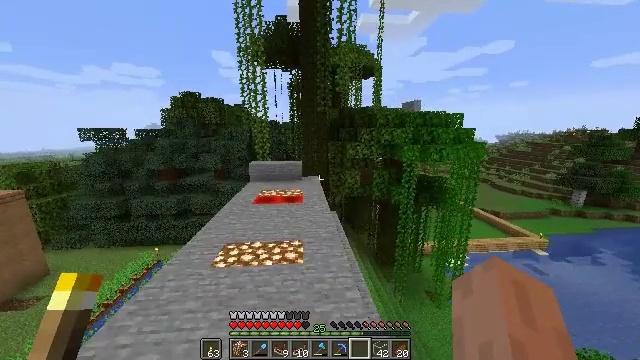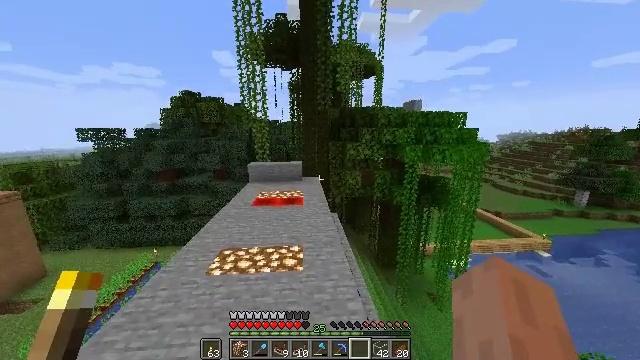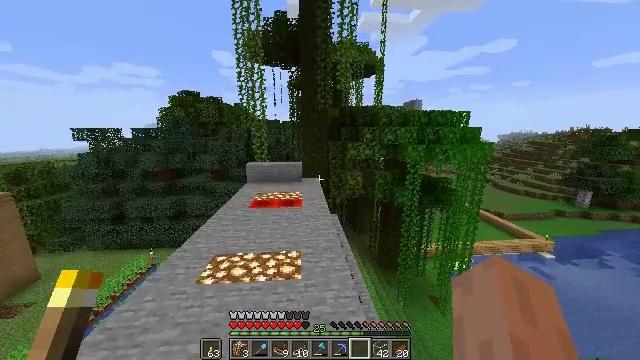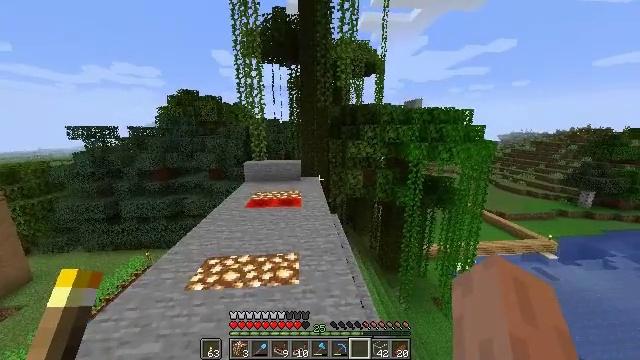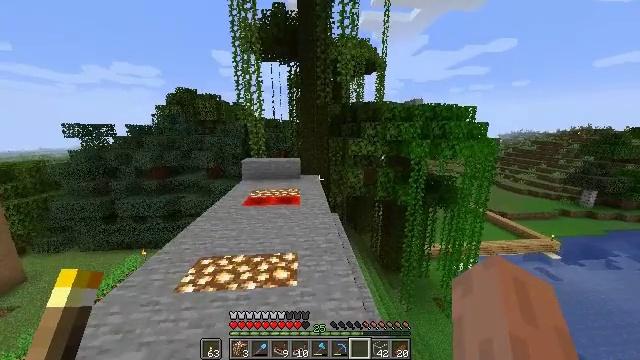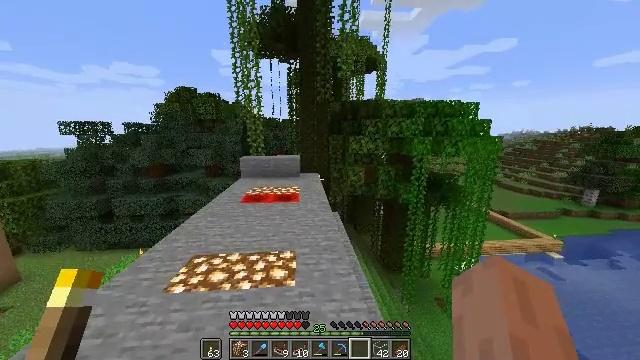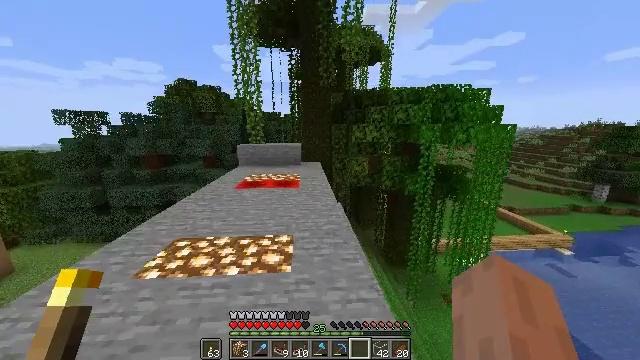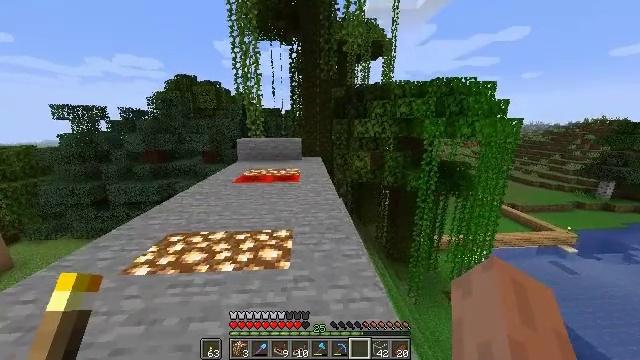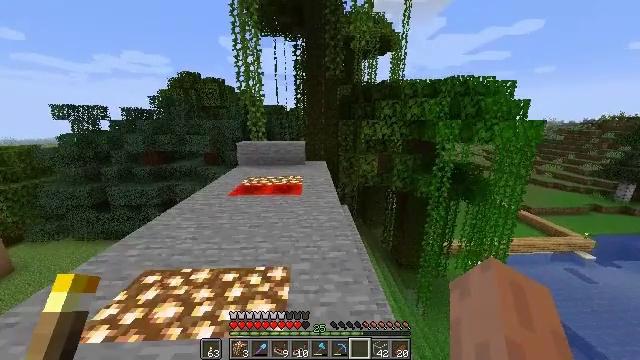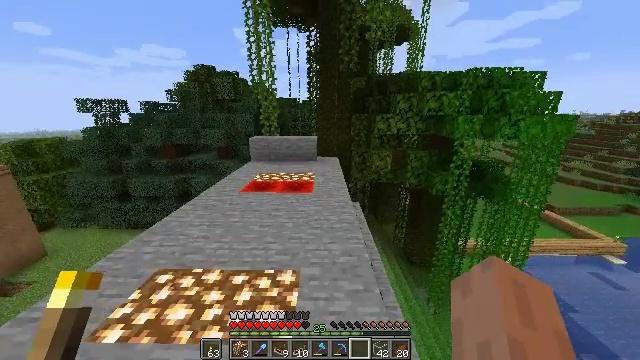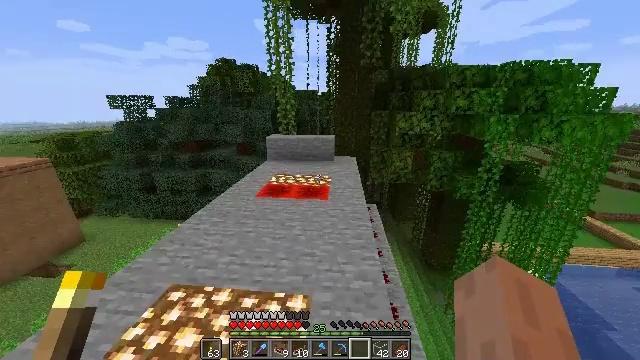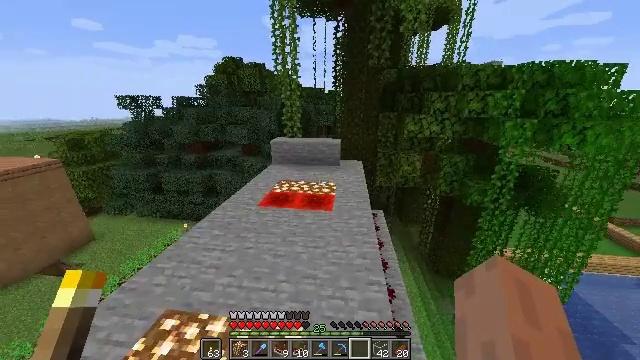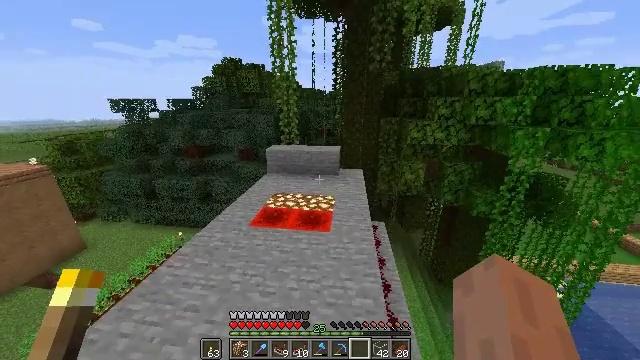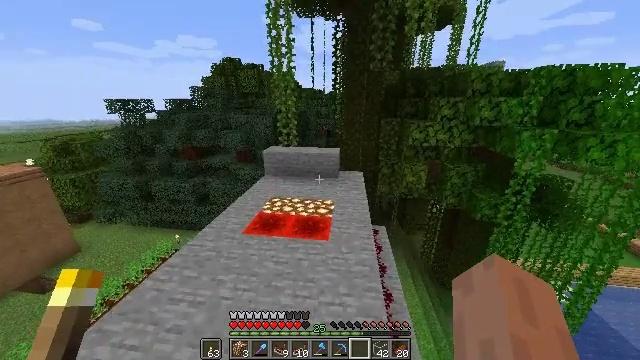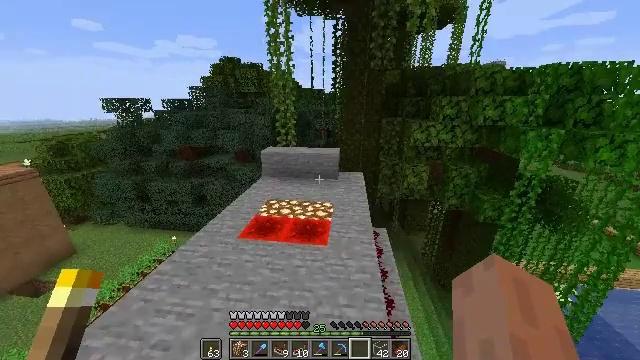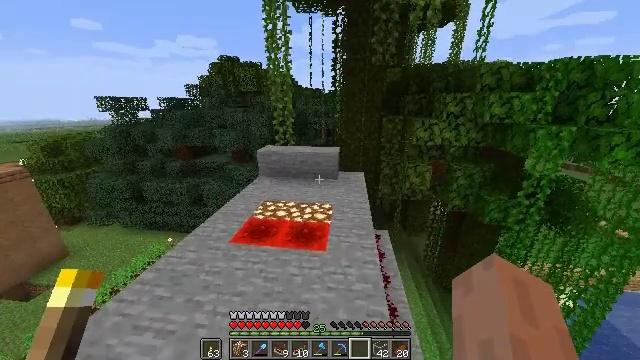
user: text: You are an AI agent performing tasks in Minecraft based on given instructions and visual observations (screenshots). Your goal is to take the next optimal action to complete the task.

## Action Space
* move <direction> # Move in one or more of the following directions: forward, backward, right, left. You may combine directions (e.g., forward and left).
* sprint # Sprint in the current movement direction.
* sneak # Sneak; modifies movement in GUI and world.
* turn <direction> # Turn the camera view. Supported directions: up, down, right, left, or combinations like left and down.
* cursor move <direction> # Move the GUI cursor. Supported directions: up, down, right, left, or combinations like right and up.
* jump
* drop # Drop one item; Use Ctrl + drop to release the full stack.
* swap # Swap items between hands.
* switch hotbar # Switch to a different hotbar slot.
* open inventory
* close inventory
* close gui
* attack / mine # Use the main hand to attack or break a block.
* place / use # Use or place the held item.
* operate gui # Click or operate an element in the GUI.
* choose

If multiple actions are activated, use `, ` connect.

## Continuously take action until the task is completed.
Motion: motion action
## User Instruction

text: Turn cobblestone into stone in the furnace.
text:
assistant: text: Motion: move forward, jump
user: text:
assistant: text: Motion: move forward, jump
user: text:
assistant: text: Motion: move forward, jump
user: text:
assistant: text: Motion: move forward, jump
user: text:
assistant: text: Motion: move forward, jump
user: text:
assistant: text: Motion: move forward, sprint, jump
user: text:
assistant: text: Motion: move forward, sprint, jump
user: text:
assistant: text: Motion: move forward, sprint, turn left, jump
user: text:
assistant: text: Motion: move forward, sprint, turn left and down, jump
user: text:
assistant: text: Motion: move forward, sprint, turn left and down, jump
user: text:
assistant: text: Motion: move forward, turn left, jump
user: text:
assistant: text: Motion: move forward, jump
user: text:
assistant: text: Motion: move forward, jump
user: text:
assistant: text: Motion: move forward, jump
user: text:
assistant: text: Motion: move forward, jump
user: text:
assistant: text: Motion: move forward, jump
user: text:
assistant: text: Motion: move forward, jump
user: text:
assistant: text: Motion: move forward, jump
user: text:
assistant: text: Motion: move forward, sprint, jump
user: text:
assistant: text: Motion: move forward, sprint, jump
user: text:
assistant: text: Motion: move forward, sprint, jump
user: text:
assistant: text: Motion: move forward, jump
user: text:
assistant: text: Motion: move forward, jump
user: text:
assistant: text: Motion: move forward, jump
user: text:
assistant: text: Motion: move forward, jump
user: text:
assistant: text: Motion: move forward, jump
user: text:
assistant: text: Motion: move forward, turn left, jump
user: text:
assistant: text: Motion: move forward, turn left and down
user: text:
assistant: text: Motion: move forward, turn left
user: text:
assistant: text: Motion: turn left